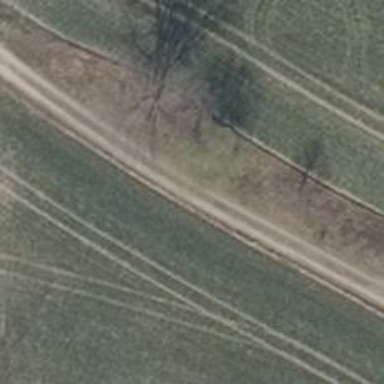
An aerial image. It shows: Ground track with grade3 quality.